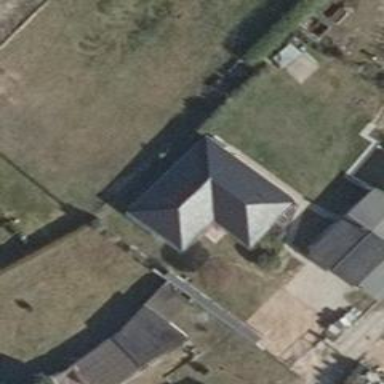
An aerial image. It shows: Detached building.